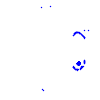
Particle: pion